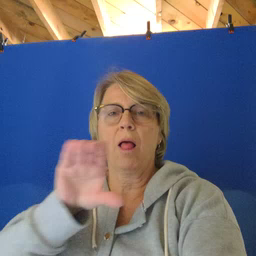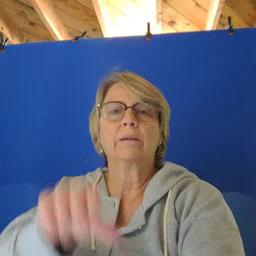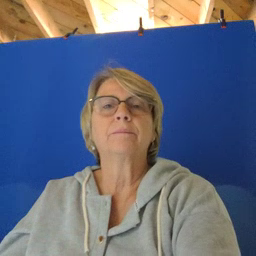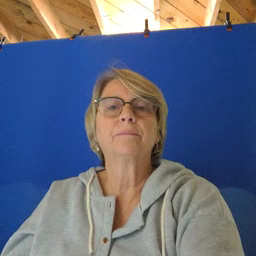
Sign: chocolate